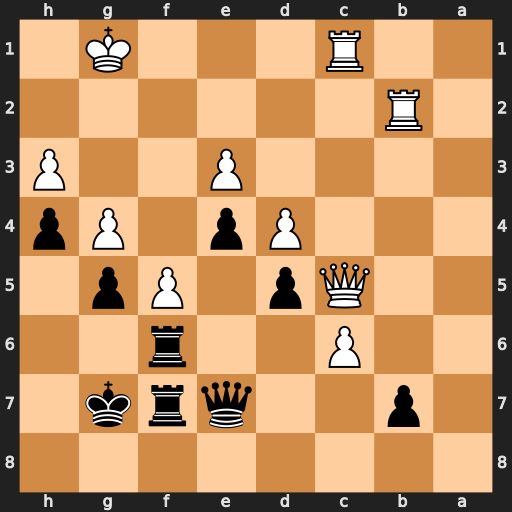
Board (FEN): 8/1p2qrk1/2P2r2/2Qp1Pp1/3Pp1Pp/4P2P/1R6/2R3K1
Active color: b
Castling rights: -
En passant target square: -
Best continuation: Rxc6 Qxc6 bxc6